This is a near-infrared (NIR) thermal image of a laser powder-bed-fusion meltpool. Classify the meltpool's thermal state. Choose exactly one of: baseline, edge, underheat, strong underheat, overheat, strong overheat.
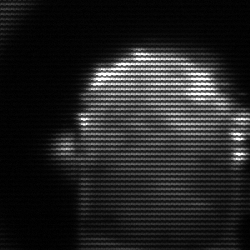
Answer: baseline